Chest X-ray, PA view. Patient: 58 years old, sex M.
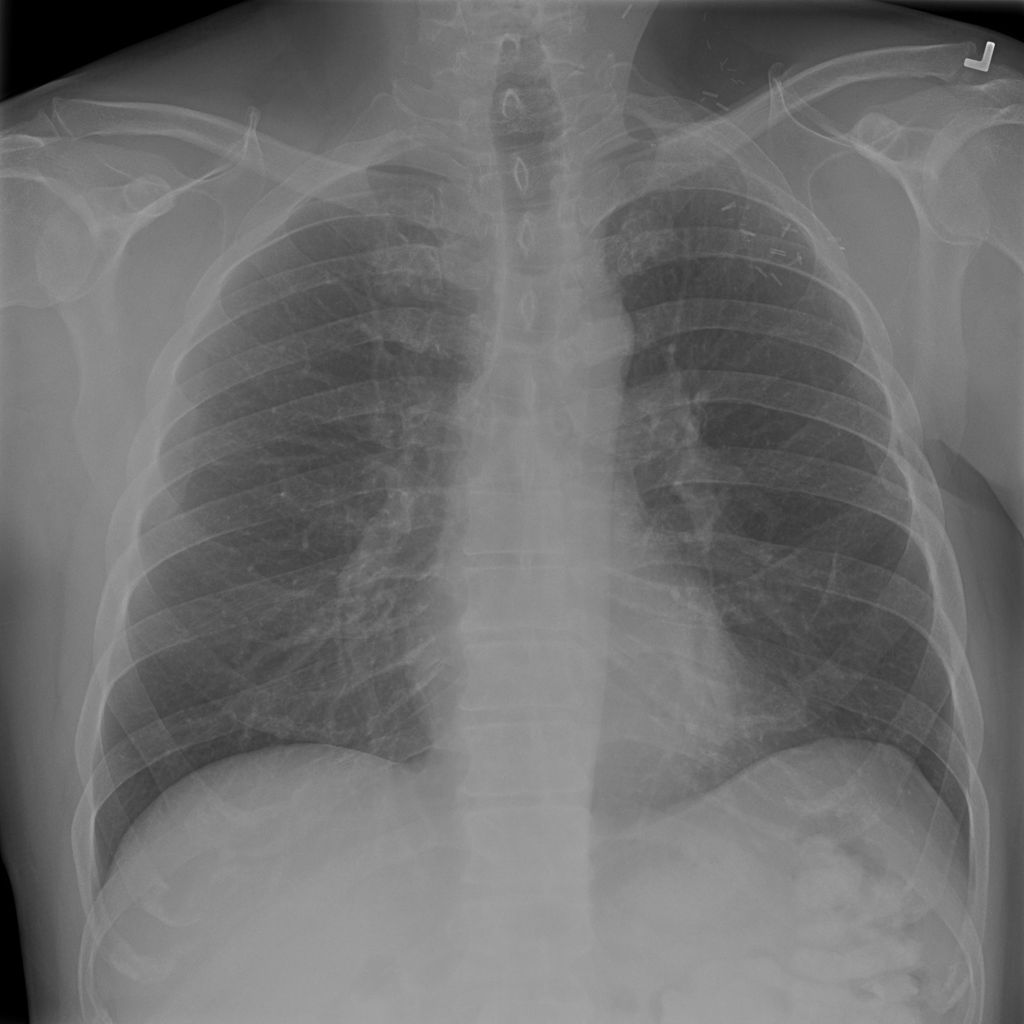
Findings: No Finding